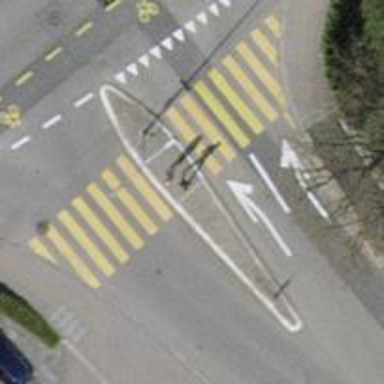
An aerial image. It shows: Marked uncontrolled crossing with island on the road.